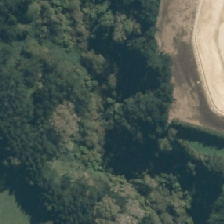
Land cover: grose_broom